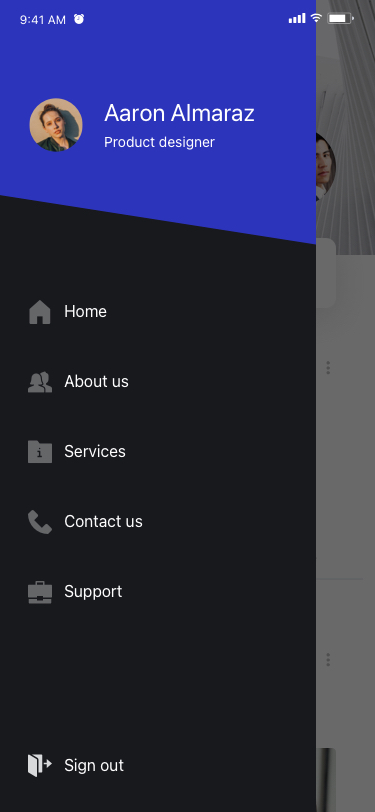
Text in this UI design:
Aaron Almaraz
Product designer
Home
Services
About us
Contact us
Support
Sign out
9:41 AM